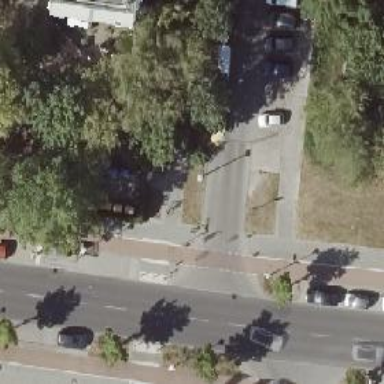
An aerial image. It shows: Residential road with separate sidewalks on both sides.